Question: I have create a simple app with 2 activities. Main (launcher) activity is themed properly where 'colorPrimaryDark' is applied to status bar.
But when I transition to new activity, everything seems normal except status bar. It somehow colored white. Any idea why this could be happening?
Running this on OnePlus One (Lollipop 5.0.2)

'''
<style name="AppTheme.Base" parent="Theme.AppCompat.Light.NoActionBar">
<item name="colorPrimary">@color/PrimaryColor</item>
<item name="colorPrimaryDark">@color/PrimaryDarkColor</item>
<item name="colorAccent">@color/accent</item>
<item name="drawerArrowStyle">@style/DrawerArrowStyle</item>
</style>
'''
'''
<style name="AppTheme" parent="AppTheme.Base">
<item name="android:windowContentTransitions">true</item>
<item name="android:windowAllowEnterTransitionOverlap">true</item>
<item name="android:windowAllowReturnTransitionOverlap">true</item>
<item name="android:windowSharedElementEnterTransition">@android:transition/slide_bottom</item>
<item name="android:windowSharedElementExitTransition">@android:transition/move</item>
<item name="android:windowDrawsSystemBarBackgrounds">true</item>
<item name="android:statusBarColor">@android:color/transparent</item>
</style>
'''
'''
<LinearLayout xmlns:android="http://schemas.android.com/apk/res/android"
xmlns:tools="http://schemas.android.com/tools"
android:id="@+id/content"
android:layout_width="match_parent"
android:layout_height="match_parent"
android:background="#856"
android:fitsSystemWindows="true"
android:orientation="vertical"
tools:context=".SettingsActivity">
<include layout="@layout/toolbar" />
</LinearLayout>
'''
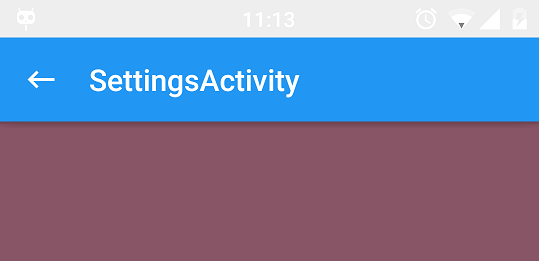
Answer: Change
'''
<item name="android:statusBarColor">@android:color/transparent</item>
'''
to
'''
<item name="android:statusBarColor">@color/PrimaryDarkColor</item>
'''